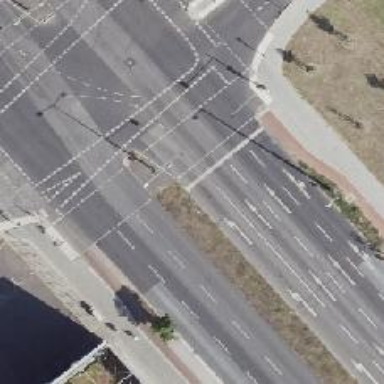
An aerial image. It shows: Road with traffic signals.